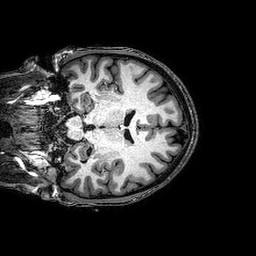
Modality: T1w
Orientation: coronal
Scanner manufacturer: philips
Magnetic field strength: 3 T
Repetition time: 0.00819 s
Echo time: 0.00375 s